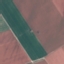
Land use / land cover class: AnnualCrop